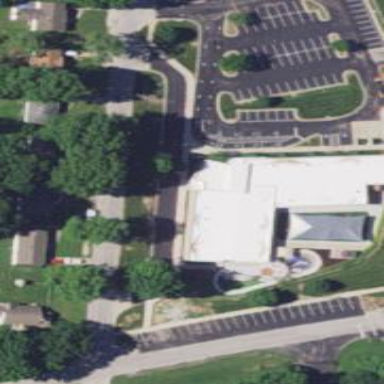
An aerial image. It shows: School building.